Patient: sex M, age 81
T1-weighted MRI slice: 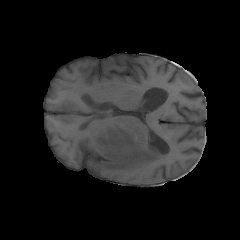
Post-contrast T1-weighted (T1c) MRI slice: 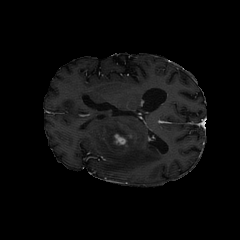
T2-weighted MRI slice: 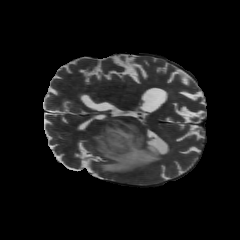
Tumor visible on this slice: yes
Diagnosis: Glioblastoma, IDH-wildtype
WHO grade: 4